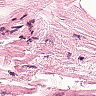
Metastatic tissue present: no